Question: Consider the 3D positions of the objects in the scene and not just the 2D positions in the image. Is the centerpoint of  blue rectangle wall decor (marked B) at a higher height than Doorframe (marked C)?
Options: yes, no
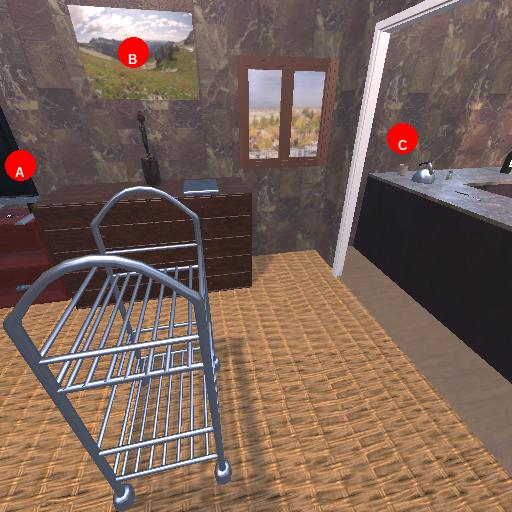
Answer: yes